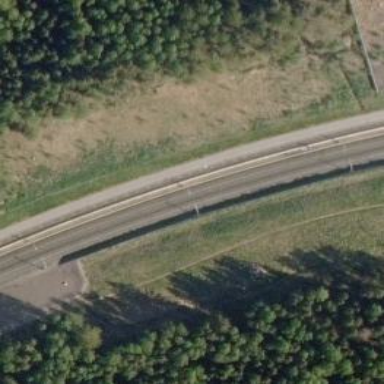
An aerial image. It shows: Railway track with continuous electrified contact lines.